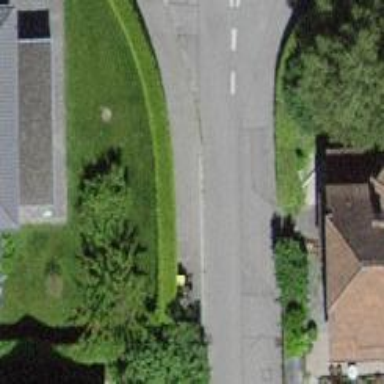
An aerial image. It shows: Post box.